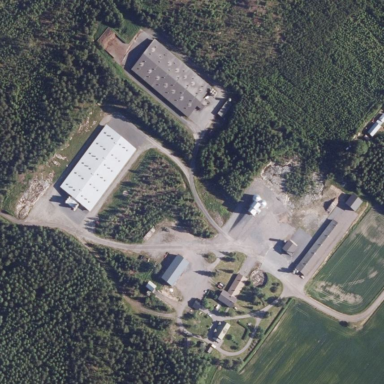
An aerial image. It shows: Farmyard area.